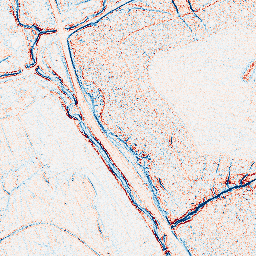
Category: edge_preserving
Decomposition family: anisotropic_diffusion
Decomposition parameters: iterations: 5
kappa: 10
gamma: 0.05
Upsampling method: bicubic_16x
Upsampling parameters: scale: 16
Upsampling scale: 16